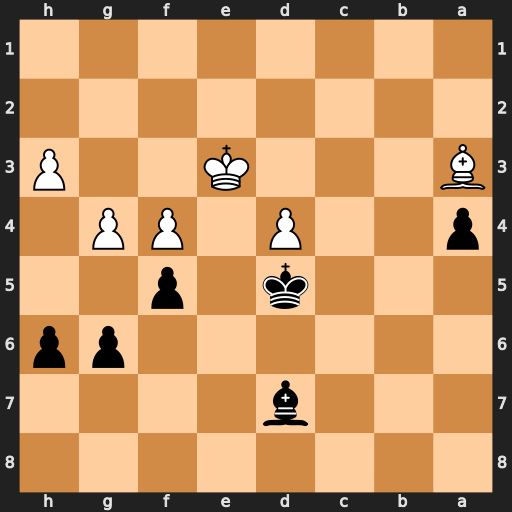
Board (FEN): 8/3b4/6pp/3k1p2/p2P1PP1/B3K2P/8/8
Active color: b
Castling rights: -
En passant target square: -
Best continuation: fxg4 hxg4 Bxg4